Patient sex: F
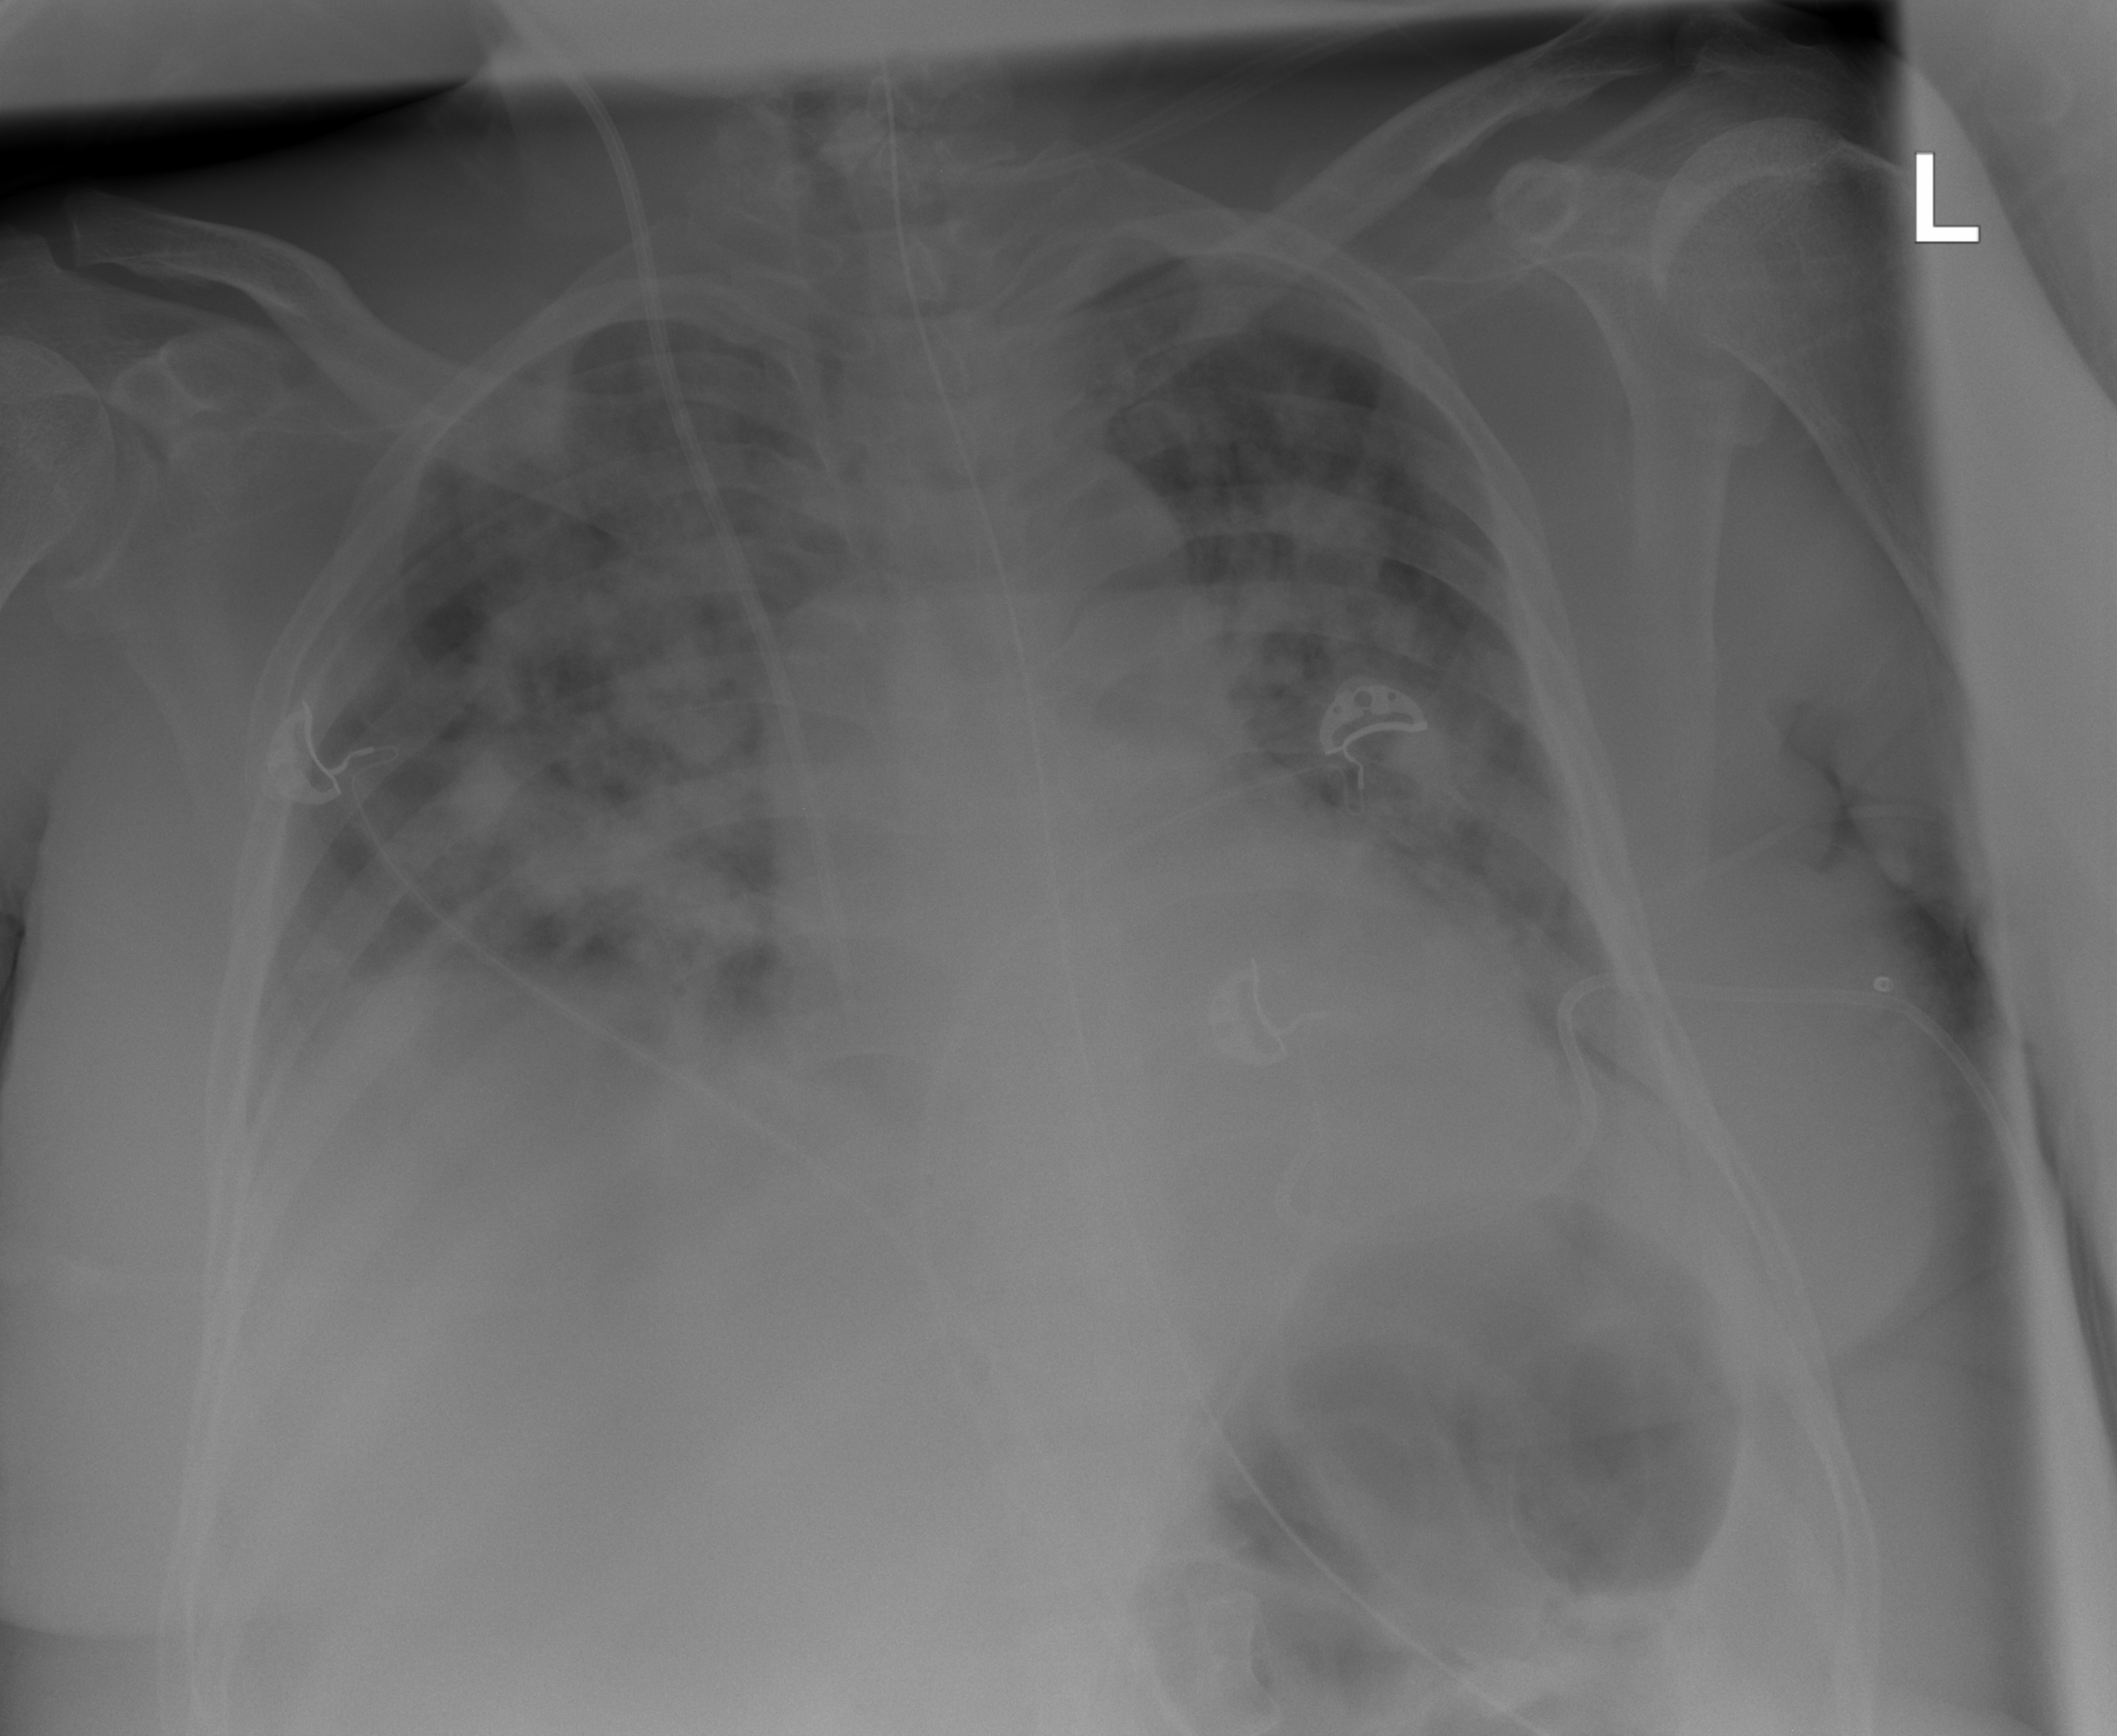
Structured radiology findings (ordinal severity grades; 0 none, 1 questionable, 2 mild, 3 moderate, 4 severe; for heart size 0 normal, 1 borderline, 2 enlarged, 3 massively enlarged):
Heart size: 0
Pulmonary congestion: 2
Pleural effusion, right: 2
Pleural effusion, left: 2
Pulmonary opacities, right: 3
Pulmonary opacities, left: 3
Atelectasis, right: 0
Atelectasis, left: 0